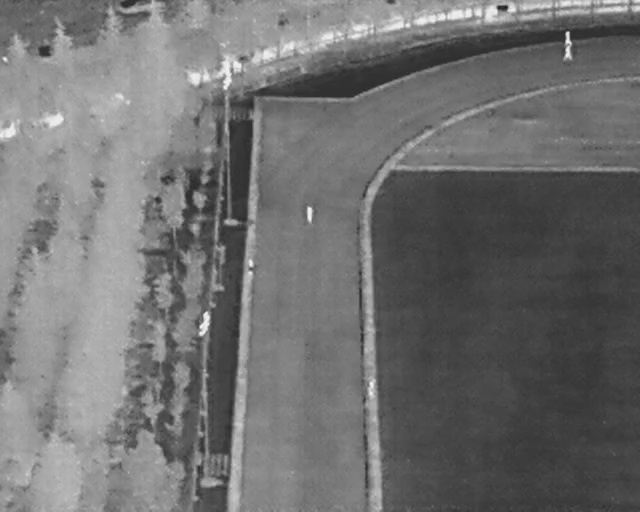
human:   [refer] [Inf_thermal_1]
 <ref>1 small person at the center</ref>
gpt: <box>[[37, 51, 40, 52, 2]]</box>

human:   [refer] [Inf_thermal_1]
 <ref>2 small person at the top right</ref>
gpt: <box>[[87, 9, 90, 11, 2], [87, 6, 90, 8, 2]]</box>